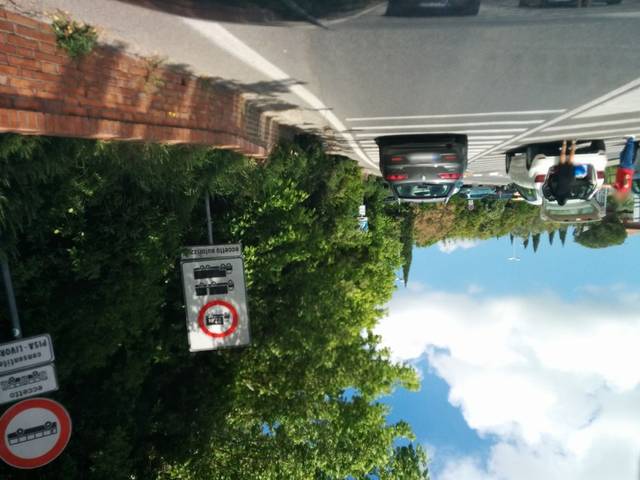
Region: Italy
Coordinates: 43.462, 11.042